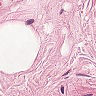
Metastatic tissue present: no